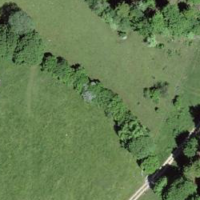
EUNIS habitat code: 24
Species observed at this site:
Narcissus pseudonarcissus